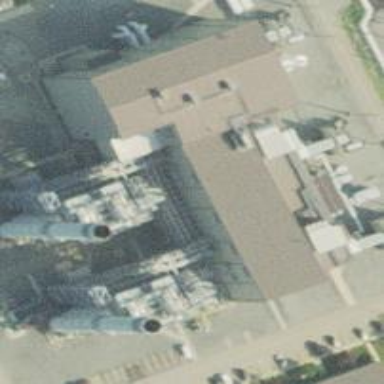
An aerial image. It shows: Gas turbine generator powered by gas.